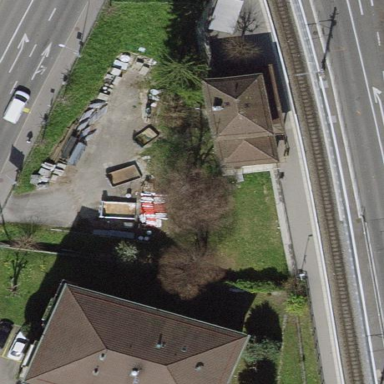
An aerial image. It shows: Platform with shelter for public transport. It is railway platform.